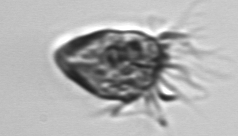
Label: Strombidium_morphotype1